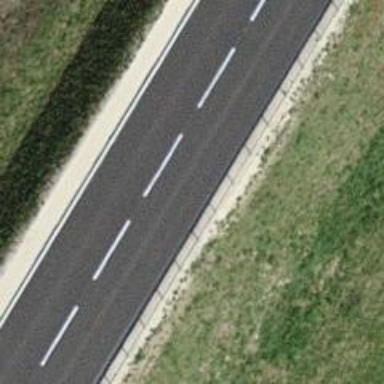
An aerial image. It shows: Asphalt road classified as primary highway.